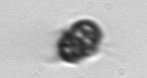
Label: Mesodinium